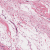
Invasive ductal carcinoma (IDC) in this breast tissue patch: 0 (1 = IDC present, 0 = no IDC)